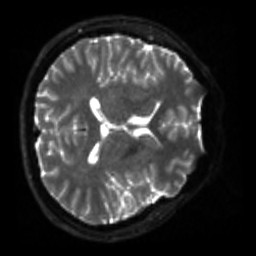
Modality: sbref
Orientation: axial
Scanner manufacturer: siemens
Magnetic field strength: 3 T
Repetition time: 4 s
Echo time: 0.0594 s